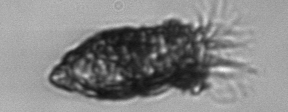
Label: Tintinnopsis